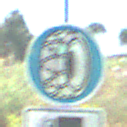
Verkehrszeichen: SchneekettenVorgeschrieben
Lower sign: SonstigeOderMehrspurigeFahrzeuge3
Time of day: Midday
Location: Outdoor (Special)
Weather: PartlyCloudy
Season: NotSpecified
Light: Natural